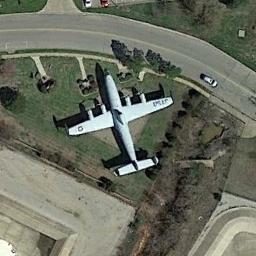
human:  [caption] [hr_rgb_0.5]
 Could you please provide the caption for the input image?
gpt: A plane parked on the lawn with some trees and a road through the lawn .

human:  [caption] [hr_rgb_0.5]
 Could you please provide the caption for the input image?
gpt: An airplane was on the grassland  beside the road .

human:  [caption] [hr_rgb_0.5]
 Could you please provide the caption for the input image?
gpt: An airplane parked on the lawn beside the road .

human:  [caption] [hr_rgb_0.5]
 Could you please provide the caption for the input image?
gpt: A plane is in the middle of the grass by the runway .

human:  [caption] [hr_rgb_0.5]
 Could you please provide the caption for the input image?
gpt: A plane is on the grass beside the road .